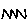
Label: zigzag